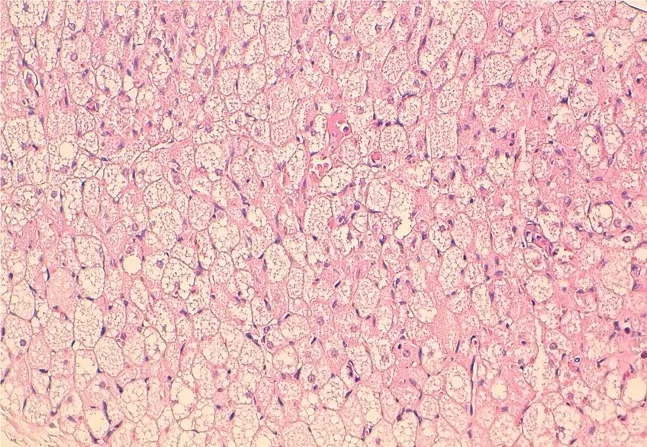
Histologic image: HESx250: multivacuolated brown fat cells with prominent nuclei.
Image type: pathology (h&e)